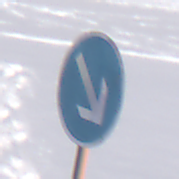
Verkehrszeichen: VorgeschriebeneVorbeifahrtRechts
Umgebung: Outdoor, Nature
Tageszeit: MorningAfternoon
Wetter: PartlyCloudy
Licht: Natural
Jahreszeit: Winter
Kontrast: HighContrast